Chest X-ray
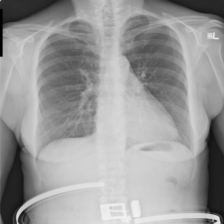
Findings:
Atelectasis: negative
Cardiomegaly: negative
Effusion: negative
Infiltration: negative
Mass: negative
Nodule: negative
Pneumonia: negative
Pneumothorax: negative
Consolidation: negative
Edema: negative
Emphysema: negative
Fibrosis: negative
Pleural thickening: negative
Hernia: negative